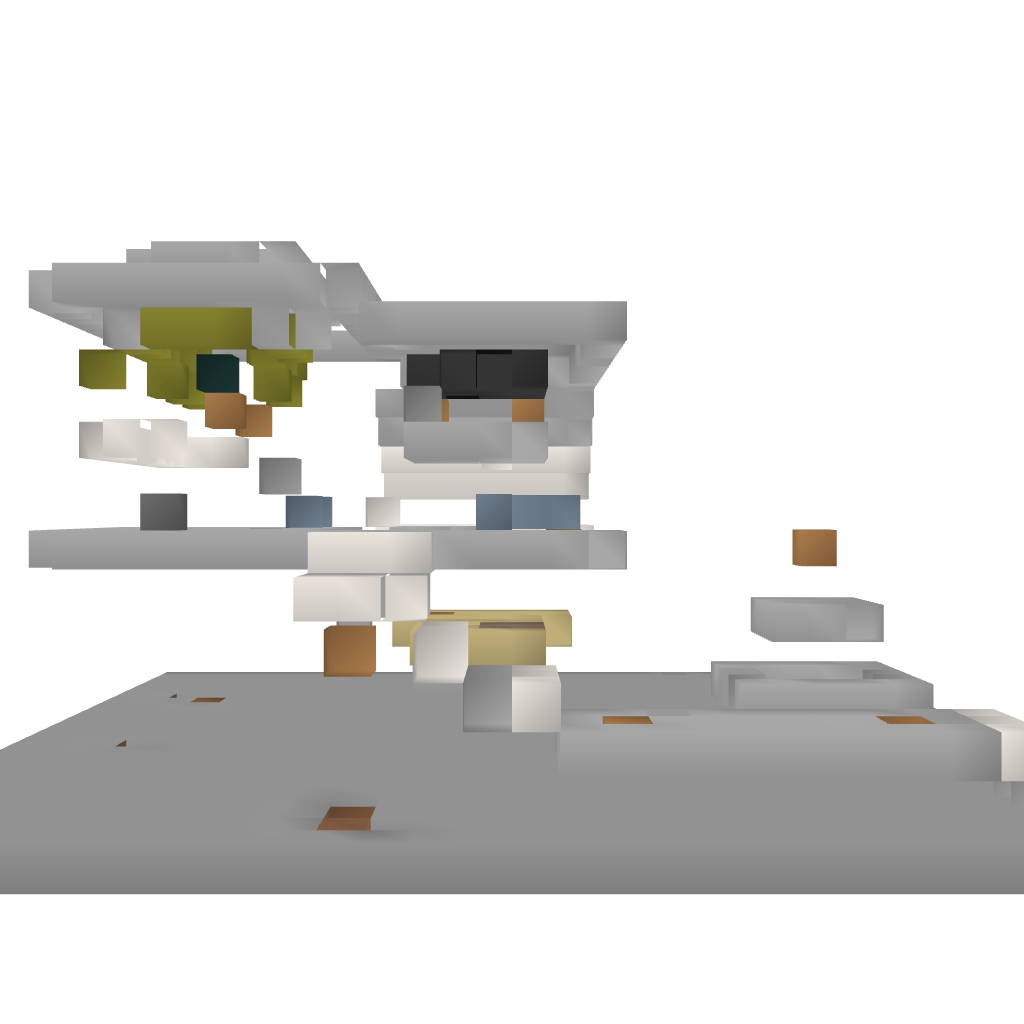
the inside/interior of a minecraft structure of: Ambages